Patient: sex F, age 52
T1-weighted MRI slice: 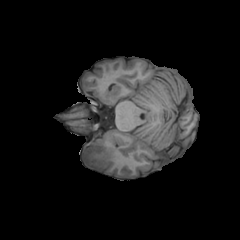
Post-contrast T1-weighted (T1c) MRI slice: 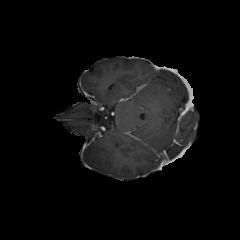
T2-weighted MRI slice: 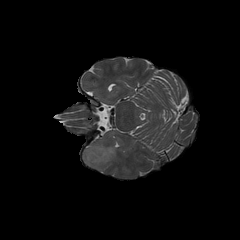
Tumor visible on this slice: yes
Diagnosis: Glioblastoma, IDH-wildtype
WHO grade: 4